Aerial crown-view tile of a tropical tree (Barro Colorado Island, Panama), acquired 20250512:
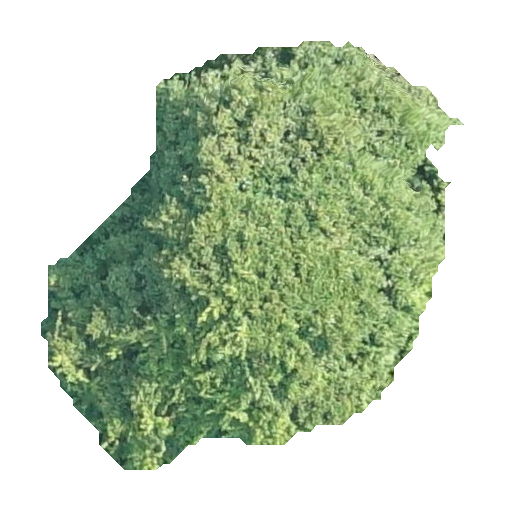
Species: Prioria copaifera
GBIF accepted scientific name: Prioria copaifera
Crown area: 179.582 m²